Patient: sex M, age 57
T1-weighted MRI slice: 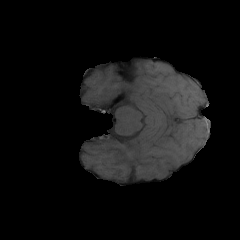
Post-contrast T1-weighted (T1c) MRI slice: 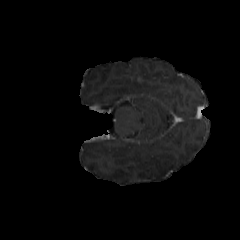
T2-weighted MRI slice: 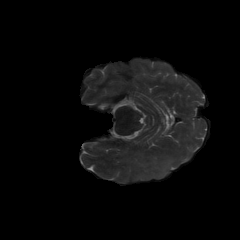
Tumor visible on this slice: yes
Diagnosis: Glioblastoma, IDH-wildtype
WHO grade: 4